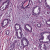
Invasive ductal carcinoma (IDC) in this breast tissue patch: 1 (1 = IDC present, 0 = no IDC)